Aerial crown-view tile of a tropical tree (Barro Colorado Island, Panama), acquired 20250317:
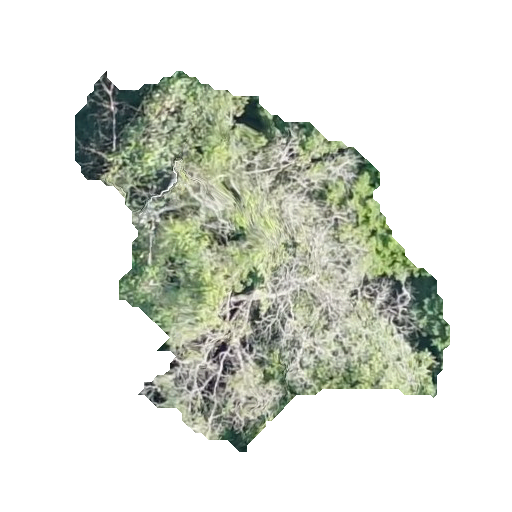
Species: Hura crepitans
GBIF accepted scientific name: Hura crepitans
Crown area: 126.888 m²